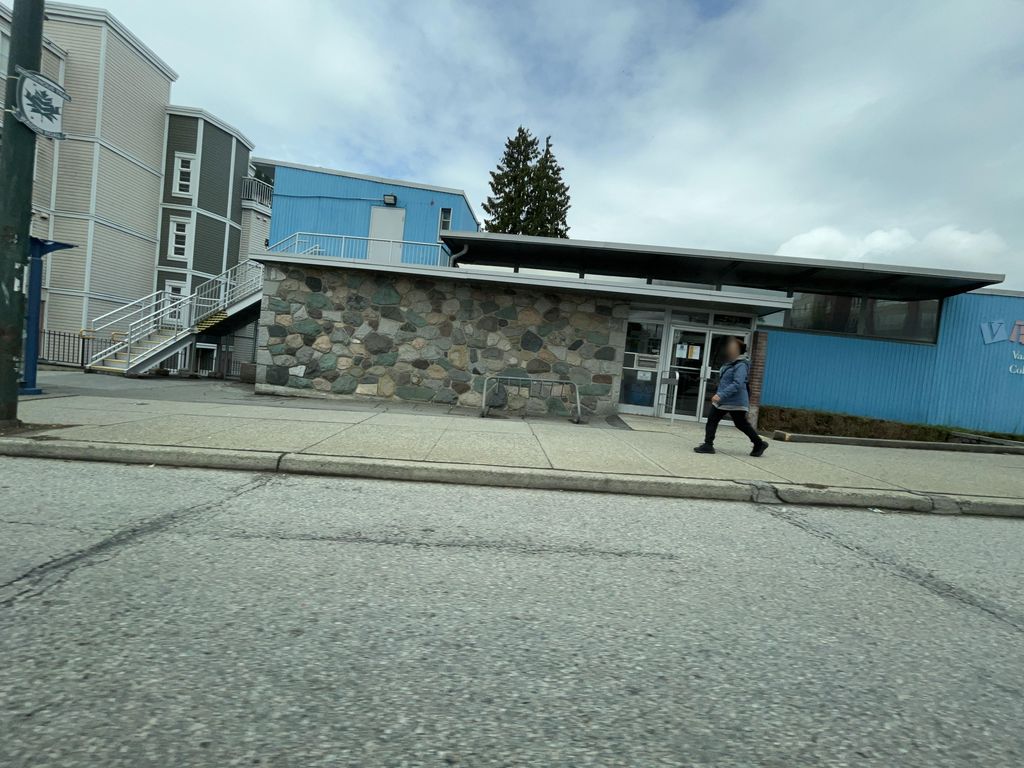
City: vancouver